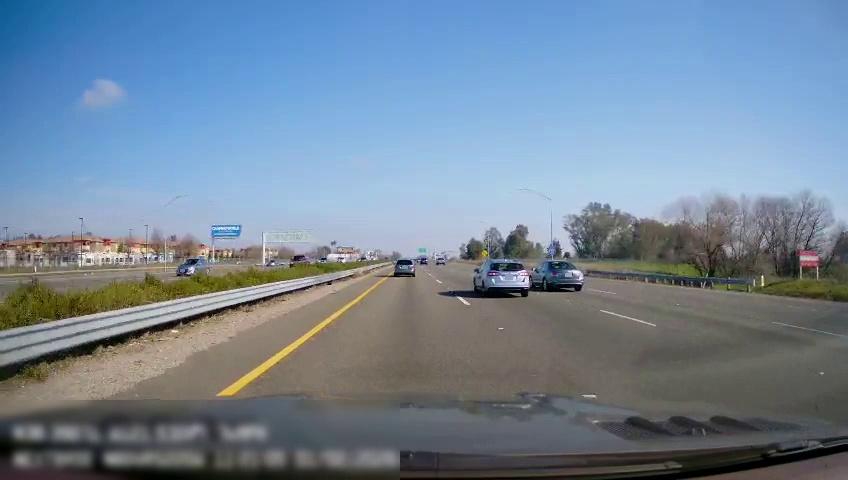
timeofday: Day
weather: Sunny
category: Drivable Space
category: Drivable Space
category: Vehicles | Car
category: Vehicles | Car
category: Vehicles | Car
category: Vehicles | SUV
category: Vehicles | Car
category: Vehicles | Car
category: Lanes | Current Lane
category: Lanes | Current Lane
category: Lanes | Alternate Lane
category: Lanes | Alternate Lane
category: Lanes | Alternate Lane
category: Traffic | Signs